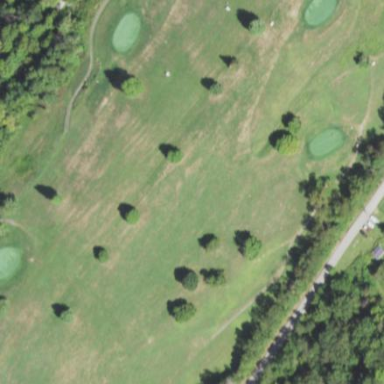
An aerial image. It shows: Golf fairway surrounded by grass.